Interaction volume radius: 5 \u00c5
Interaction volume height: 15 \u00c5
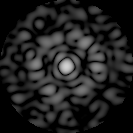
Disorder parameter: 0.8115